Question: Is this design possible at all in CSS? If so, how should I go about building it out?

Do note that the white is the "bottom" part of the design, which overlays on top of an image.
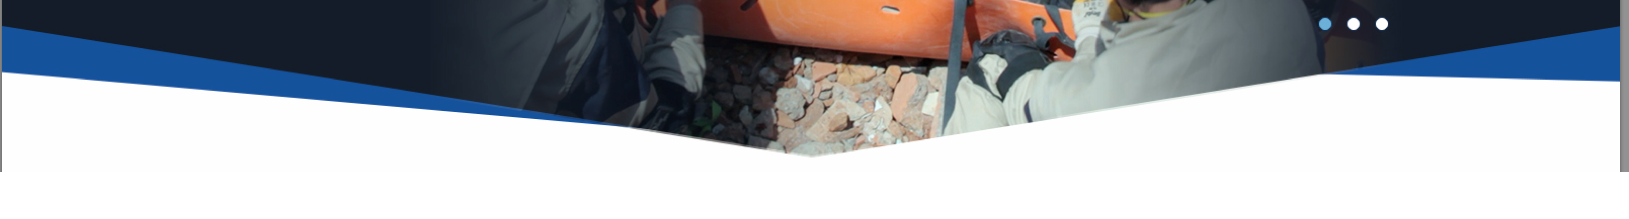
Answer: Yes, there is a way, using clip-path. On codepen: <URL>
HTML:
'''
<div class="masked">
<img src="http://lorempixel.com/480/260/sports/" alt="">
</div>
</div>
'''
CSS:
'''
.masked img {
-webkit-clip-path: polygon(
100% 0, 100% 75%, 50% 100%, 0 75%, 0 0
);
-moz-clip-path: polygon(
100% 0, 100% 75%, 50% 100%, 0 75%, 0 0
);
-ms-clip-path: polygon(
100% 0, 100% 75%, 50% 100%, 0 75%, 0 0
);
clip-path: polygon(
100% 0, 100% 75%, 50% 100%, 0 75%, 0 0
);
}
.page {
padding: 10%;
background-color: #47BCDA;
width: 80%;
height: 80%;
}
.masked + .masked {
margin-top: 20px;
}
'''
Good read on the matter at <URL>
Another codepen with clip-path shapes: <URL>
Hope it helps.